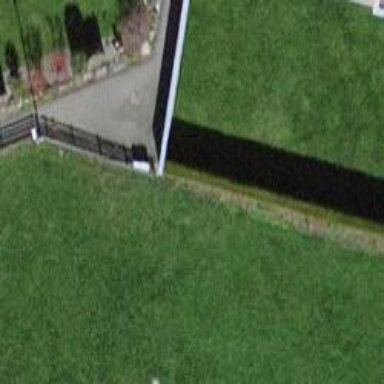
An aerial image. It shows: Wall barrier.